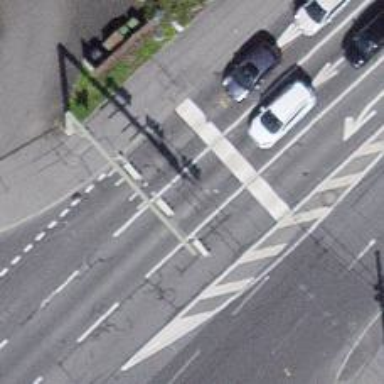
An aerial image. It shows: Primary highway with trolley wires overhead. The surface of the road is asphalt.